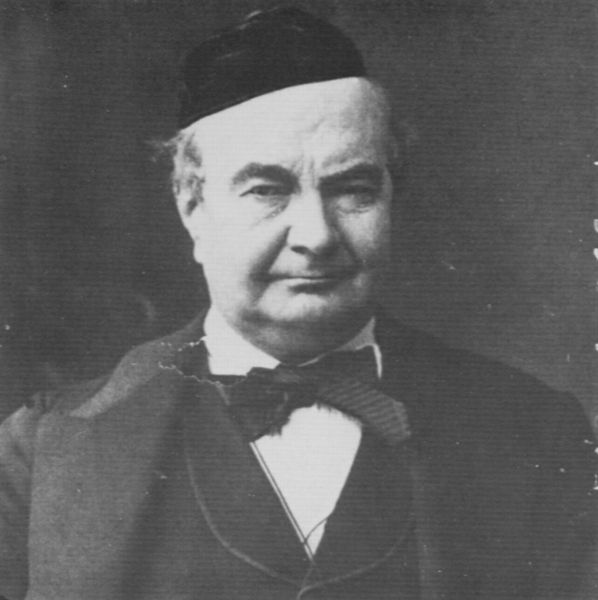
Titel: Charles Augustin Sainte-Beuve (1804-1869), Kritiker
Künstler: Atelier Nadar
Institution: unbekannt
Schlagwörter: dunkel, mann, schatten, weiß, dreieck, grau, hell, hintergrund, hut, licht, mund, männer, nase, ohr, profil, schwarz, stirn, blick, muster, schleife, alt, anzug, hemd, jacke, kappe, mütze, wand, augen, band, falten, gesicht, kragen, samt, bild, bildnis, herr, portrait, porträt, haare, mantel, saum, person, augenbrauen, borte, brustbild, frontal, kinn, lippen, poträt, schultern, lächeln, wangen, papier, alter mann, dick, ernst, schmal, brauen, glatze, homme, gestreift, streifen, faden, fliege, gehrock, revers, skepsis, weste, dünn, geschlossen, abbild, foto, fotografie, photographie, schwarz weiss, künstler, mundwinkel, geheimratsecken, photo, uhrkette, körperschatten, rasiert, runzeln, chwarz, doppelkinn, schläfen, binder, freundlich, fotographie, aufnahme, blazer, keck, costume, fes, formatfüllend, kippa, nadar, atelieraufnahme, photoraphie, noir et blanc, fotograf, bildfüllend, bonnet, bourvil, rundaugenbrauen, zusammengekniffen, noeud papillon, mittelalt, savant, rechtes ohr, augenbraeune, schwarfz, universitaire, calot